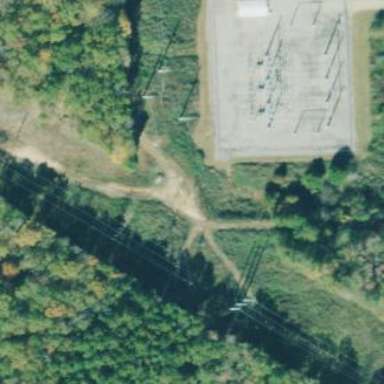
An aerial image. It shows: Substation for switching with surrounding fence.